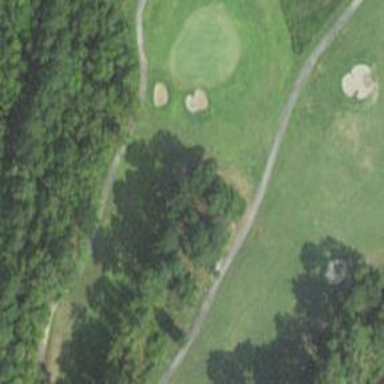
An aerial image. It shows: Golf hole.